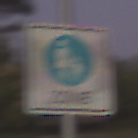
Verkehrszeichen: BeginnFussgaengerzone
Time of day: Dawn
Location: Outdoor (RoadRail)
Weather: Clear
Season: NotSpecified
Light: Natural